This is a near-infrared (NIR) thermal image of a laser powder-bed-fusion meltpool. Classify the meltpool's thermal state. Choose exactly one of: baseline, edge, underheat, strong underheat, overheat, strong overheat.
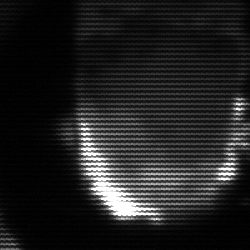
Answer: baseline